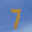
Label: 7